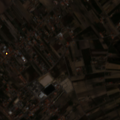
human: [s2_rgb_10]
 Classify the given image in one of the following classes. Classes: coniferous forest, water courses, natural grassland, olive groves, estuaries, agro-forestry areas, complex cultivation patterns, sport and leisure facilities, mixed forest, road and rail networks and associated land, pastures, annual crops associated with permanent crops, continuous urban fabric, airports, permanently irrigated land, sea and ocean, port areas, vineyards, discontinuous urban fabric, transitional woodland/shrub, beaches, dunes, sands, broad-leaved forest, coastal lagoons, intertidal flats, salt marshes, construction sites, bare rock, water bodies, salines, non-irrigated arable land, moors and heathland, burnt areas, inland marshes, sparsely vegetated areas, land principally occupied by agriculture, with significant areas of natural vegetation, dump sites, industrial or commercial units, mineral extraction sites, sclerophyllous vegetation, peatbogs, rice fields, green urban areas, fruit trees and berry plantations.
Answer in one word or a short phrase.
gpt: discontinuous urban fabric, vineyards, complex cultivation patterns, land principally occupied by agriculture, with significant areas of natural vegetation, mixed forest